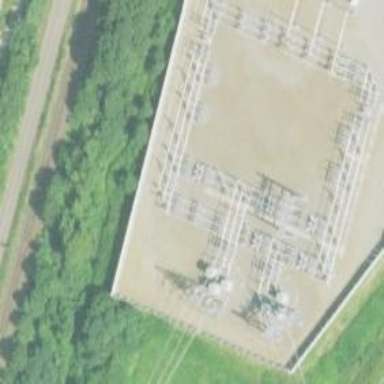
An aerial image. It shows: Switch used for power control.